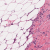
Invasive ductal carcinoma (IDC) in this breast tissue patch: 1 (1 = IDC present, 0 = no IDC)